Interaction volume radius: 5 \u00c5
Interaction volume height: 30 \u00c5
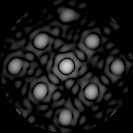
Disorder parameter: 0.1345